Field crop: maize
Growth stage: 2
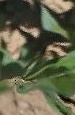
Species: maize